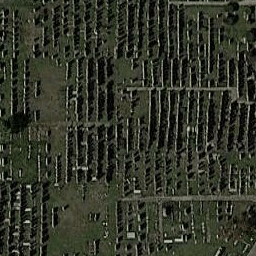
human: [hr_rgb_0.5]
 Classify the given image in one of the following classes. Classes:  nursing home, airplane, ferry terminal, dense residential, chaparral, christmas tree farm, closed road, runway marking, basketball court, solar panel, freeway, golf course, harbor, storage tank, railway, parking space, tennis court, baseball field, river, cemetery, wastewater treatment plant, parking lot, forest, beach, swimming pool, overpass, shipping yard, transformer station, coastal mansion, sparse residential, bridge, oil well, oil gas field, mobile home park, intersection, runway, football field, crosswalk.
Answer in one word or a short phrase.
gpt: cemetery